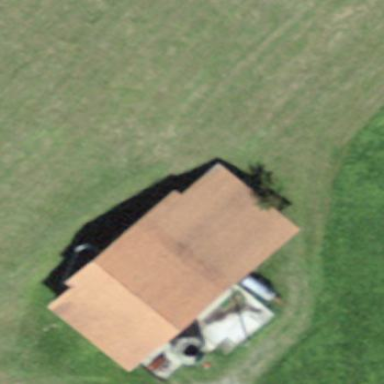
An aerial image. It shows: Barn.